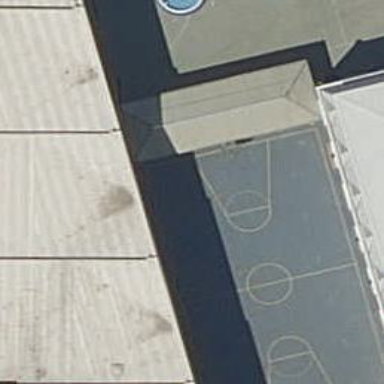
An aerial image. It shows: Basketball court in the leisure land pitch.